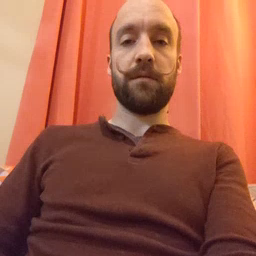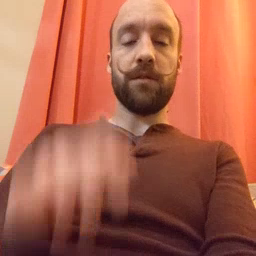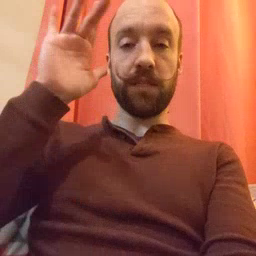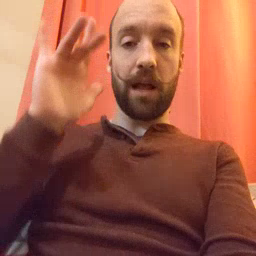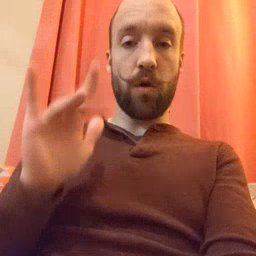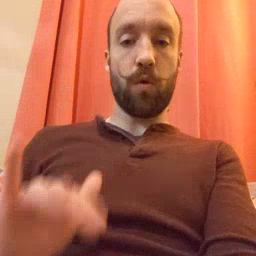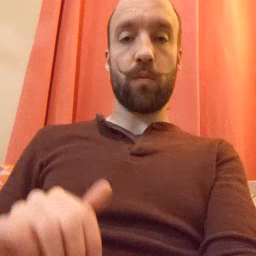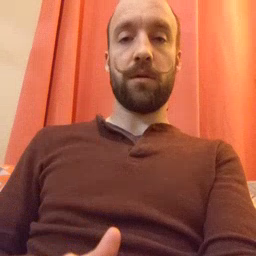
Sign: snow